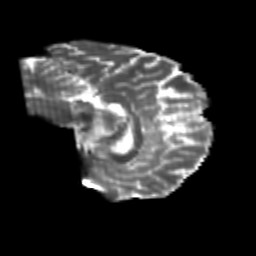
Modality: T2w
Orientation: sagittal
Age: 26
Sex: male
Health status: healthy
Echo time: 0.074 s